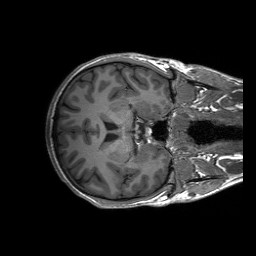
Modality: T1w
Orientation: axial